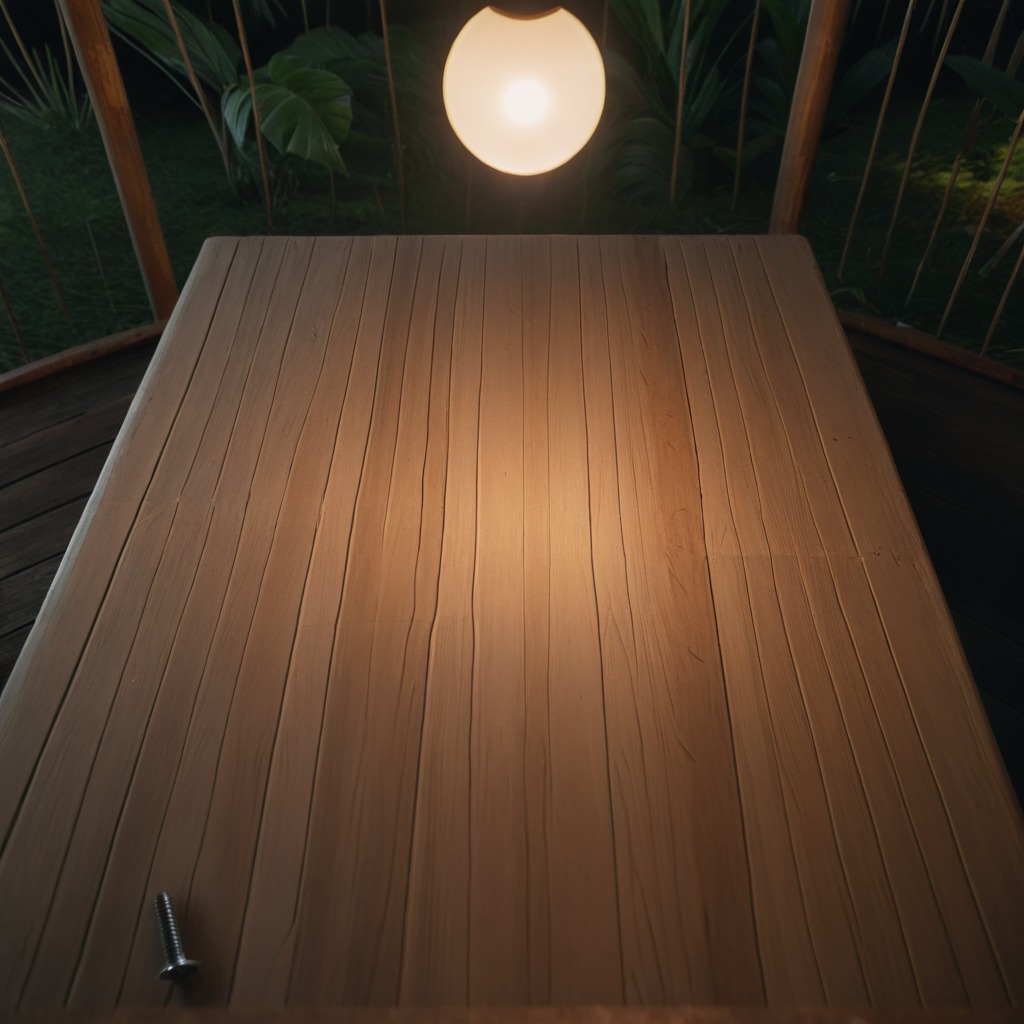
A metal screw is lying on a wooden table inside a jungle field workshop tent at night with soft shadows.